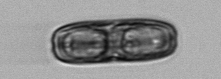
Label: Ephemera